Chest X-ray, PA view. Patient: 59 years old, sex F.
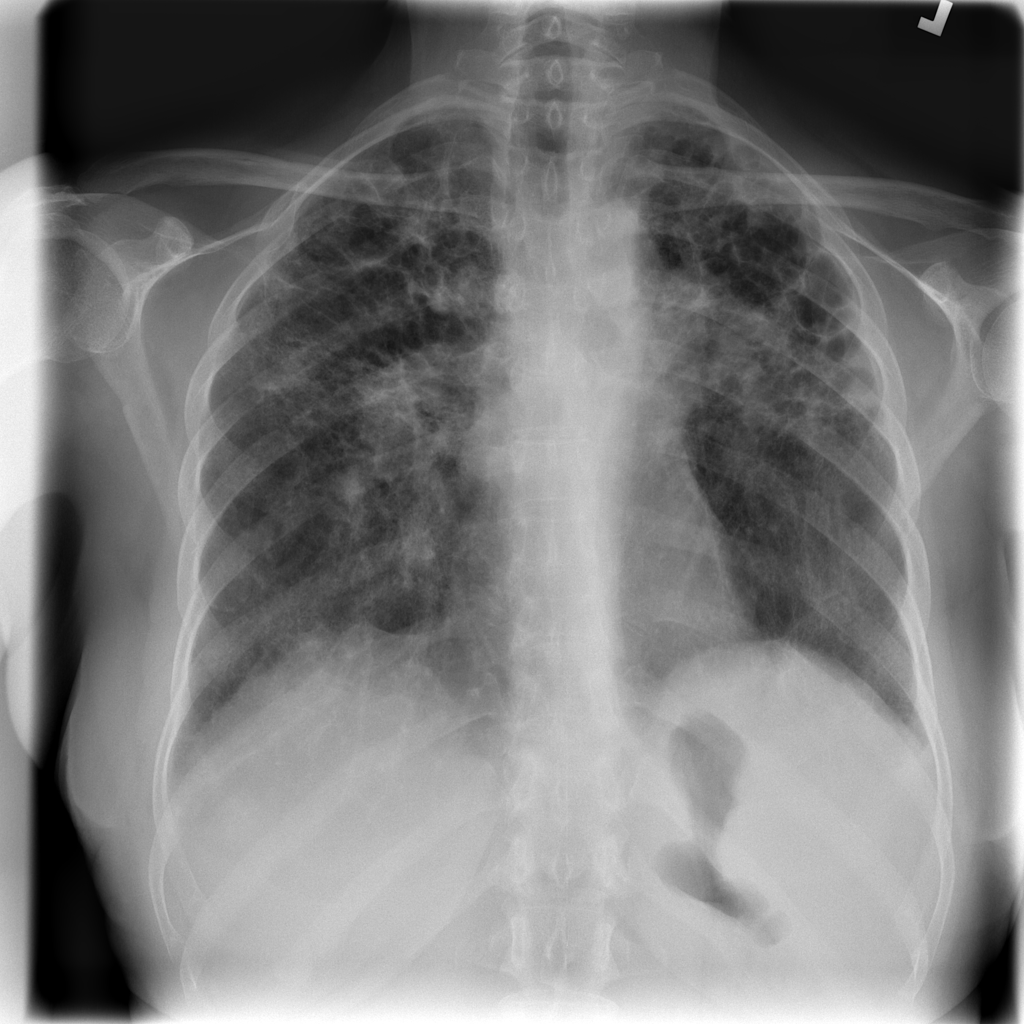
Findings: No Finding